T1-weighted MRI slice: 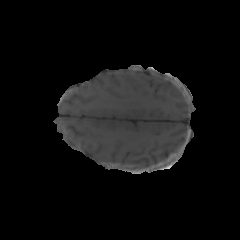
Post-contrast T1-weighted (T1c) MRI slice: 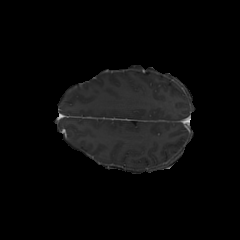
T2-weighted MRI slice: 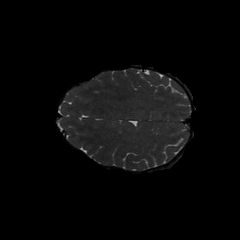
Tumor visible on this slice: no